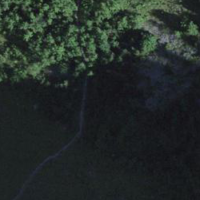
EUNIS habitat code: 23
Species observed at this site:
Pimpinella major
Saxifraga cuneifolia
Pinus mugo
Acer pseudoplatanus
Vincetoxicum hirundinaria
Aruncus dioicus